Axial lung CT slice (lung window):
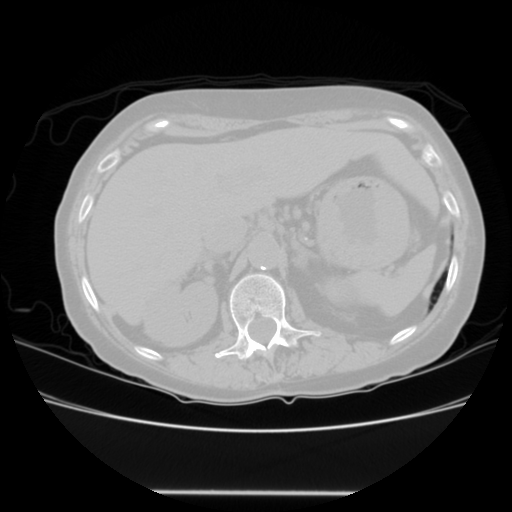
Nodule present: no